Interaction volume radius: 5 \u00c5
Interaction volume height: 20 \u00c5
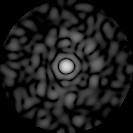
Disorder parameter: 0.7881